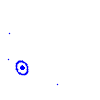
Particle: pion